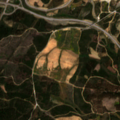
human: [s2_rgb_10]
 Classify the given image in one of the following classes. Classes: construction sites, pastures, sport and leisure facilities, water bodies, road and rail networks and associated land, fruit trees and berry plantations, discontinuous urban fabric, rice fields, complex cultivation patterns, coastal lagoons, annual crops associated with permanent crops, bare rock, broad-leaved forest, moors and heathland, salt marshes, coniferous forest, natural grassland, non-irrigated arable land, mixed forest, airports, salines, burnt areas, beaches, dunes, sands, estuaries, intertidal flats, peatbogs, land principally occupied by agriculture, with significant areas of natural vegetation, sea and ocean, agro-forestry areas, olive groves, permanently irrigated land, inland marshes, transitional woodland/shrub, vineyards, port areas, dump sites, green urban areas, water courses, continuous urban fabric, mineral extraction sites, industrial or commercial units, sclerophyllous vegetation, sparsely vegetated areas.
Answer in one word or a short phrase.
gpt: land principally occupied by agriculture, with significant areas of natural vegetation, coniferous forest, transitional woodland/shrub